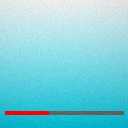
Screen state: on